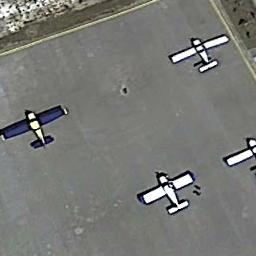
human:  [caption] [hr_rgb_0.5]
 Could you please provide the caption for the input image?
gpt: Here are three white planes and one dark blue plane .